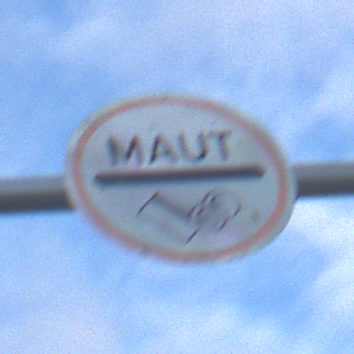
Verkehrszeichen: MautflichtigeStrecke
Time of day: SunriseSunset
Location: Outdoor (Suburban)
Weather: PartlyCloudy
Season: NotSpecified
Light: Natural